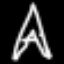
Label: The Eiffel Tower